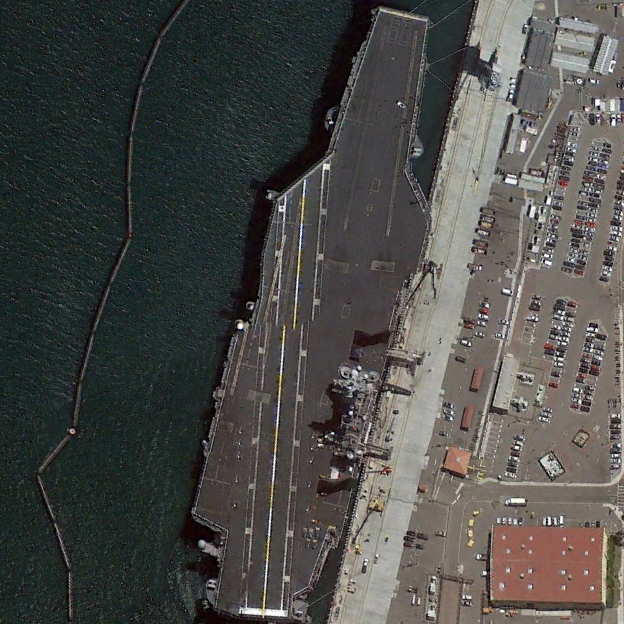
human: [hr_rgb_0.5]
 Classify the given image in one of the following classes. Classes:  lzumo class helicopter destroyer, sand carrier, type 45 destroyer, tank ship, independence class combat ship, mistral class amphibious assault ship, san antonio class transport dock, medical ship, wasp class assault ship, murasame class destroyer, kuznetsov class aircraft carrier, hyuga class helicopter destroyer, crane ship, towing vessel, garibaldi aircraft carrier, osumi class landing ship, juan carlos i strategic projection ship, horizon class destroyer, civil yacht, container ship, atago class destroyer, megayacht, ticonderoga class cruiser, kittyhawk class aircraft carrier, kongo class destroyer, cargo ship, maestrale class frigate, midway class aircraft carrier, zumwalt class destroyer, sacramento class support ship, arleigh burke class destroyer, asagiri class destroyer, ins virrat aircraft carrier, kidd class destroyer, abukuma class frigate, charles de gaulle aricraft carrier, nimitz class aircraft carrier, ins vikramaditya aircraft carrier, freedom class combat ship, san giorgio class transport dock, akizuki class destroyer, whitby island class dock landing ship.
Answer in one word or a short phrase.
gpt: Nimitz class aircraft carrier